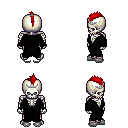
a pixel art fantasy rpg character, male body template, skeleton, gray robe, teal pants, red mohawk hairstyle, silver tiara, white slippers, four views (front, back, left, right), 2x2 character sprite sheet, small pixel art, hard edges, no anti-aliasing